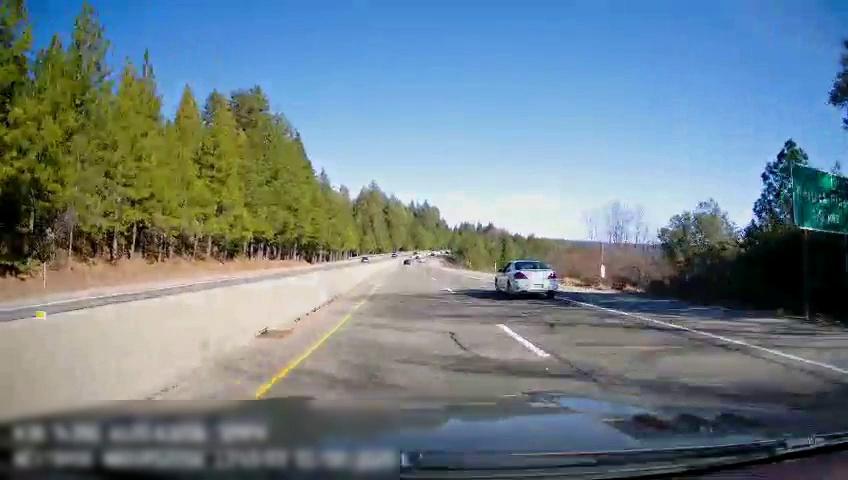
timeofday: Day
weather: Sunny
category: Drivable Space
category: Drivable Space
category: Vehicles | Car
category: Lanes | Current Lane
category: Lanes | Current Lane
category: Lanes | Alternate Lane
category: Lanes | Opposite Lane
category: Traffic | Signs